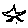
Label: star